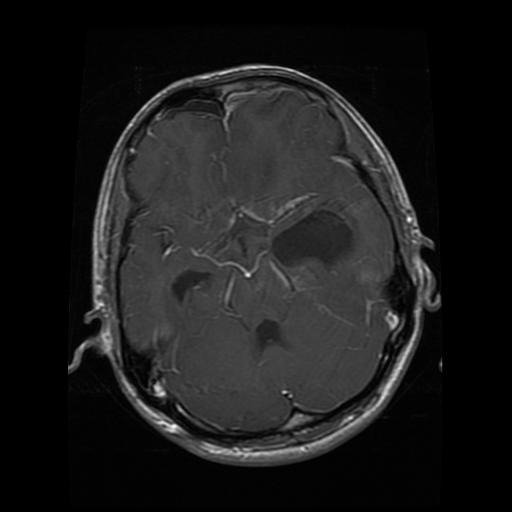
Label: glioma